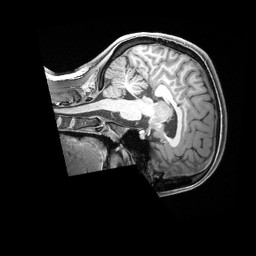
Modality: T1w
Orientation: sagittal
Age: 21
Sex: female
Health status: healthy
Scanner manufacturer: siemens
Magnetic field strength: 3 T
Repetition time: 2.4 s
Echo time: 0.00228 s